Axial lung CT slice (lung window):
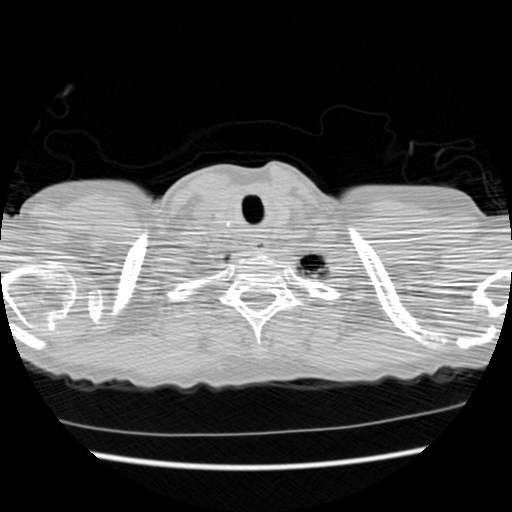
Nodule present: no